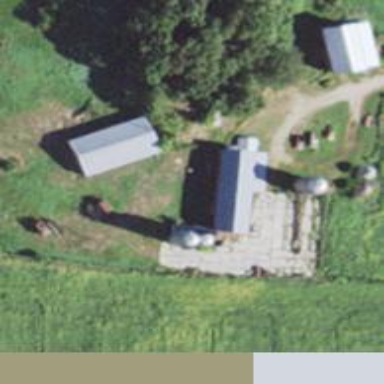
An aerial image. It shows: Silo.